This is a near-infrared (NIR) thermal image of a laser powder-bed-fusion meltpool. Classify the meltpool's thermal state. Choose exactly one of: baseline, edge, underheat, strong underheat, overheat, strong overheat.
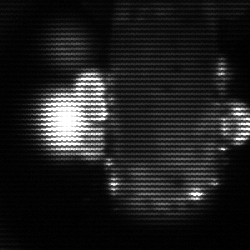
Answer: strong underheat